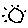
Label: sun